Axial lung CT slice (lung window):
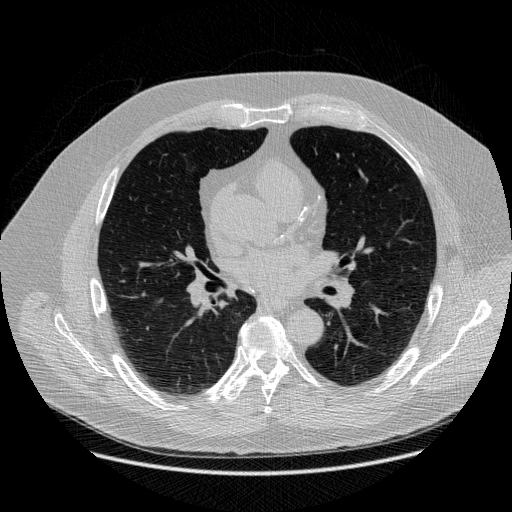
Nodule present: no